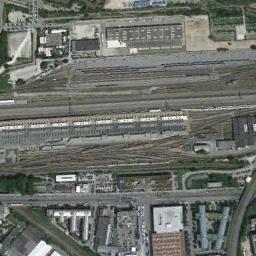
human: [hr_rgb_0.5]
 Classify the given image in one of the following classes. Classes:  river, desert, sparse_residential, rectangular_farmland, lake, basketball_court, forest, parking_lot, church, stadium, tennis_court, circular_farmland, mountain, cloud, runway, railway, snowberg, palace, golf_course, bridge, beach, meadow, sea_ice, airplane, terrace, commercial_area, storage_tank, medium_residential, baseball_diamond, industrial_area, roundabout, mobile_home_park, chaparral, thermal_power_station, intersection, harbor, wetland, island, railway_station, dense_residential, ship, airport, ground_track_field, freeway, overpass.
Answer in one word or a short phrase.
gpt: railway_station